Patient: sex F, age 59
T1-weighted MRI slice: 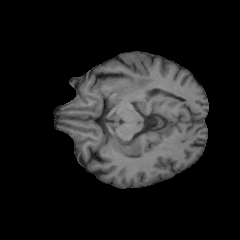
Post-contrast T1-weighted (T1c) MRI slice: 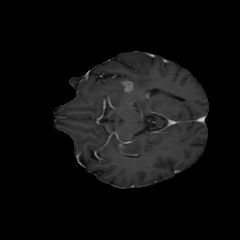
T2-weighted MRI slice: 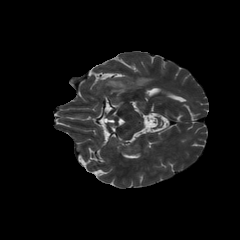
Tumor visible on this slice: yes
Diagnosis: Glioblastoma, IDH-wildtype
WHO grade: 4